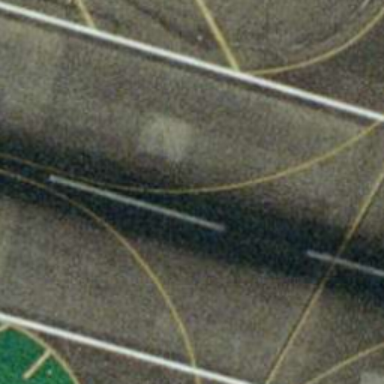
It is a straight runway with some mark lines on it .